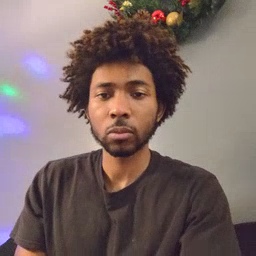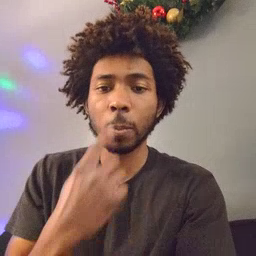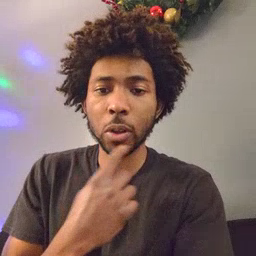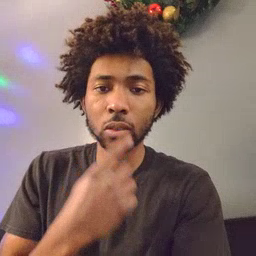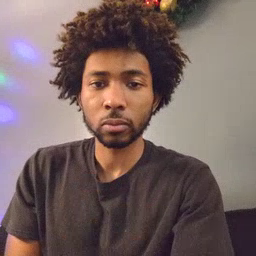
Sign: mouth